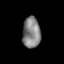
Tissue: skin
Cell type: Epithelial cells
Senescence score: 0.2809
Nuclear area (px): 542
Mean DAPI intensity: 129.904